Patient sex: F
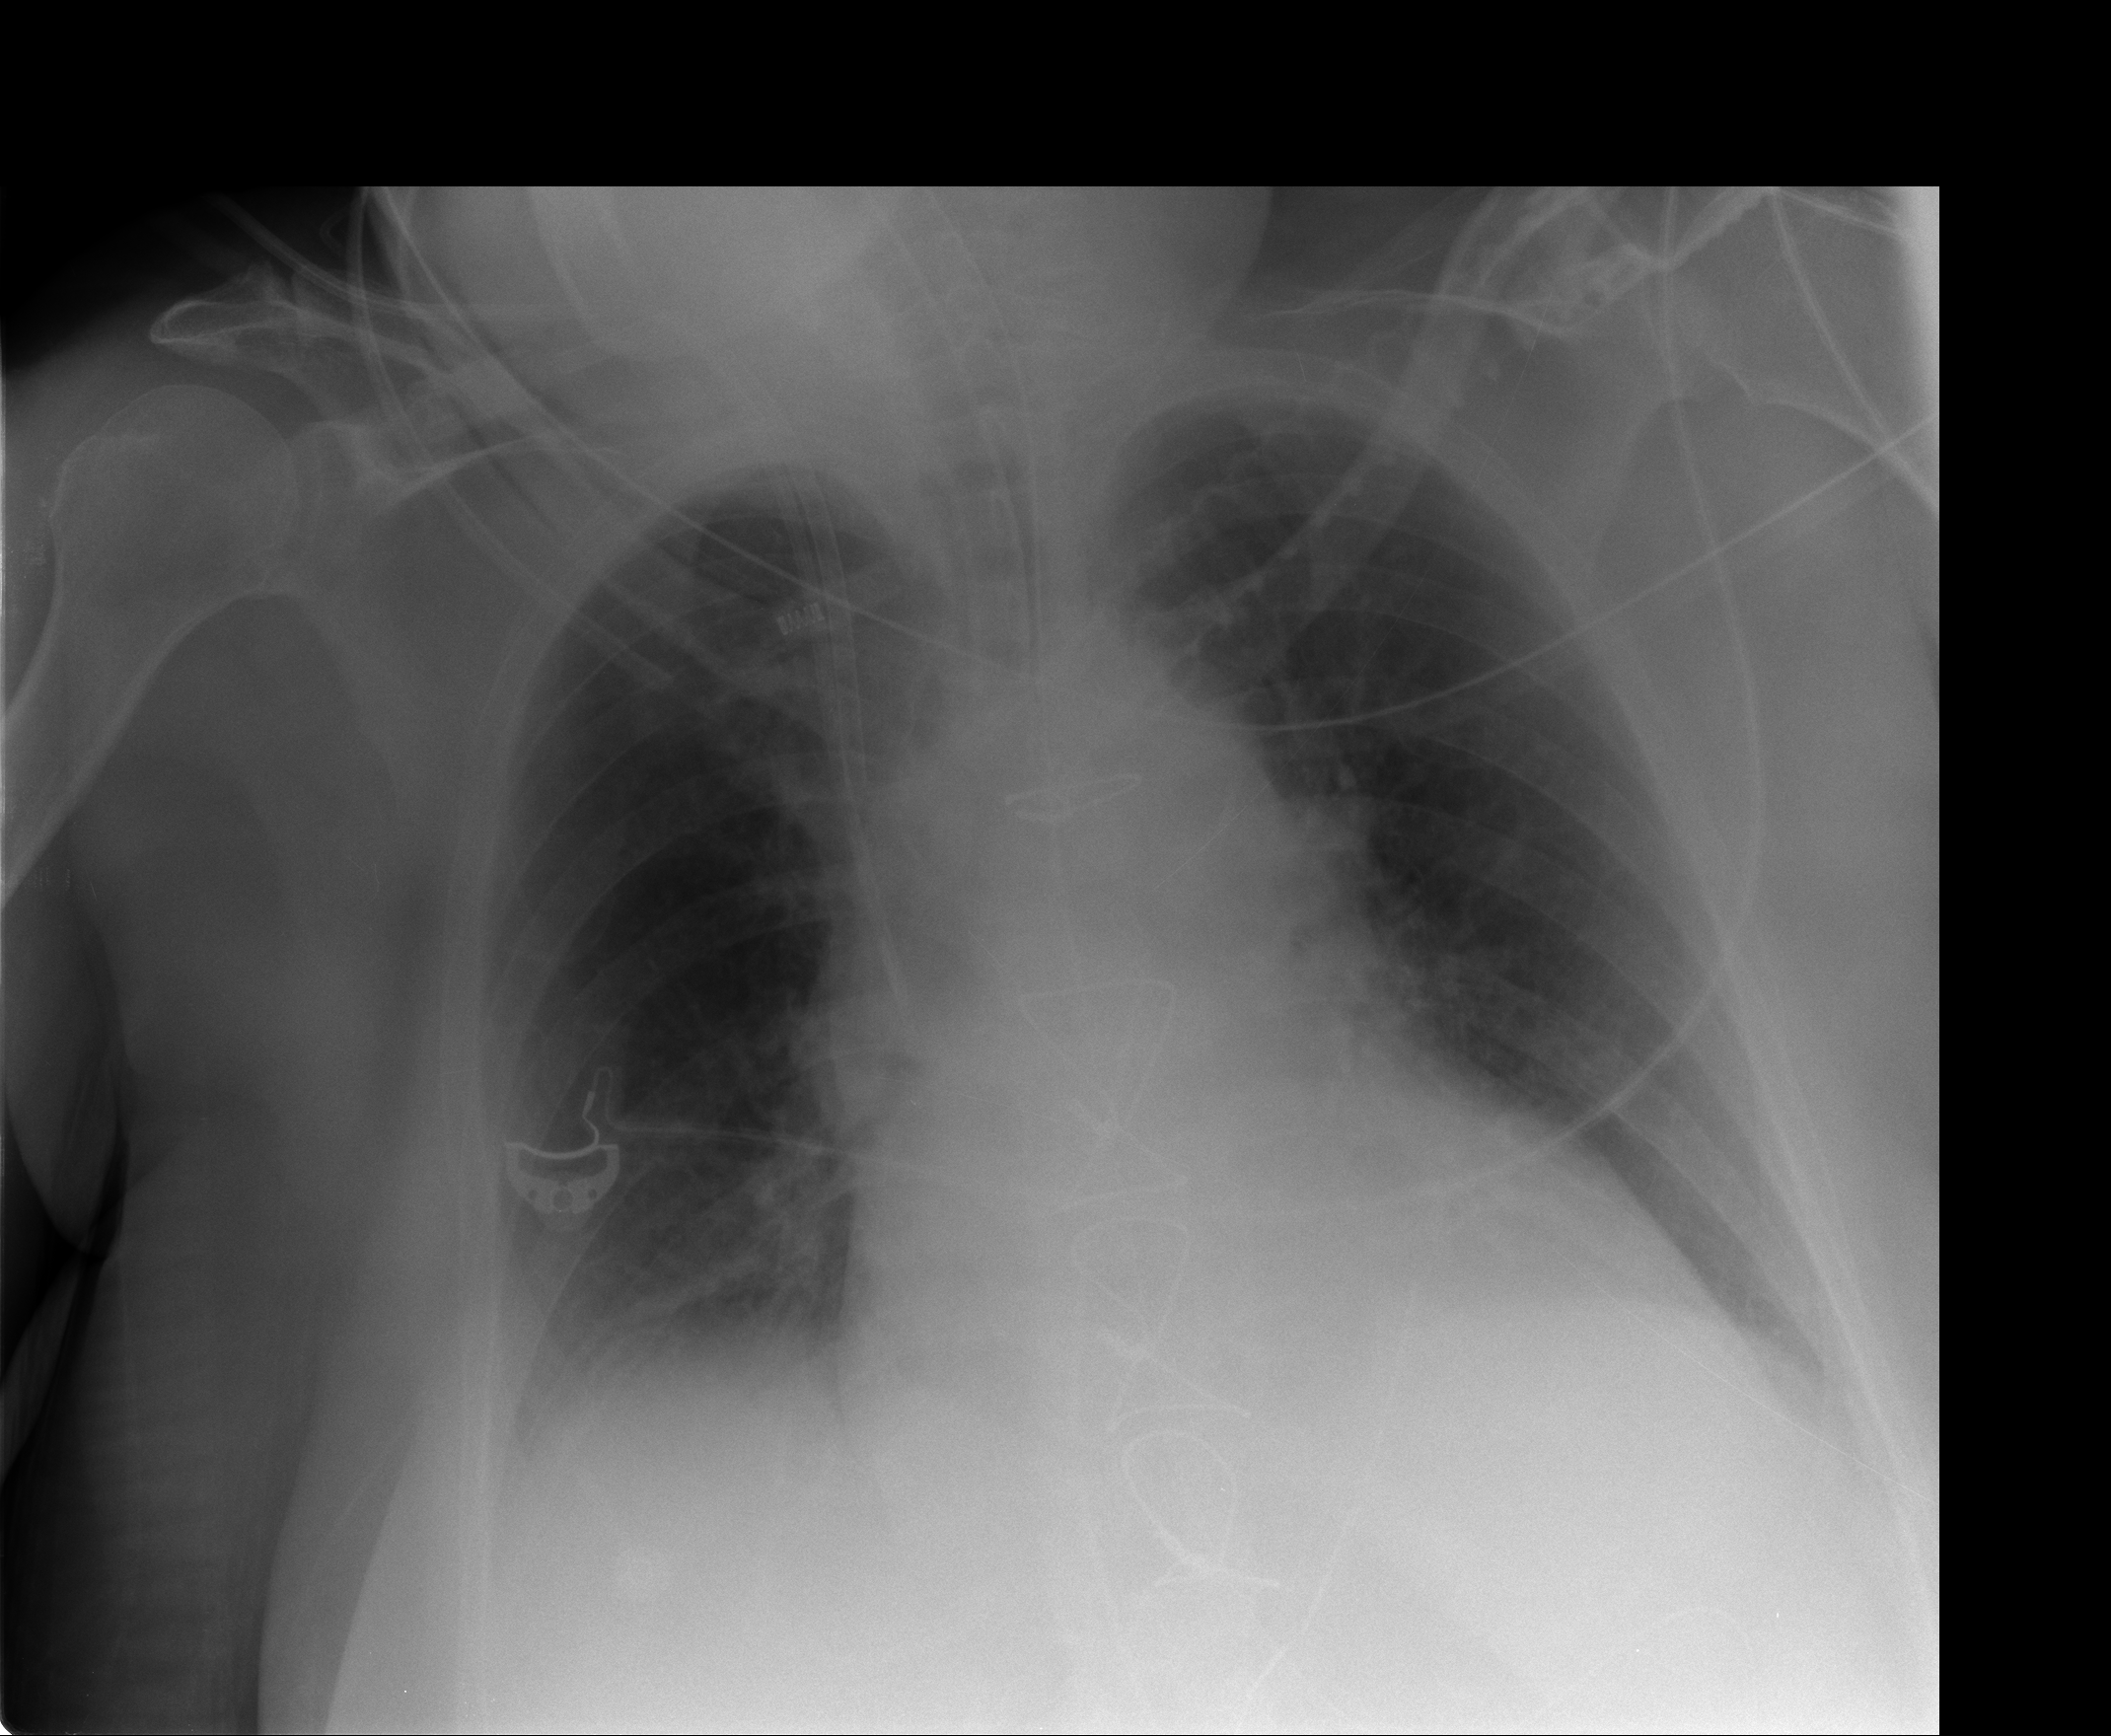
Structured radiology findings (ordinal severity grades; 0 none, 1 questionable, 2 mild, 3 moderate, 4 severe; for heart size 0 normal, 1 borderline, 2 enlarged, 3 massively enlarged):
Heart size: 2
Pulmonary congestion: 0
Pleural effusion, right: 2
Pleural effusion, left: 0
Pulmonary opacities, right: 0
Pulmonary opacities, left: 0
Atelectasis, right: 0
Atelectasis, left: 0